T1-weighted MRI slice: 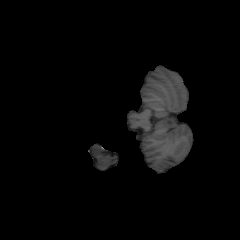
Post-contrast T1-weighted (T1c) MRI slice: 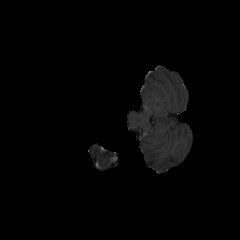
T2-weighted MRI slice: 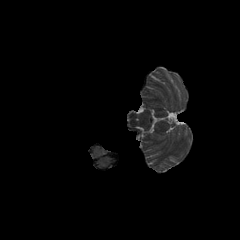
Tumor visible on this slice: no